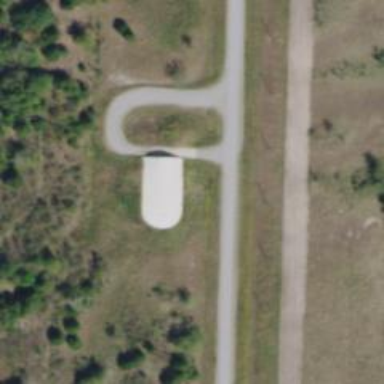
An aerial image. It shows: Military bunker for protection and defense.